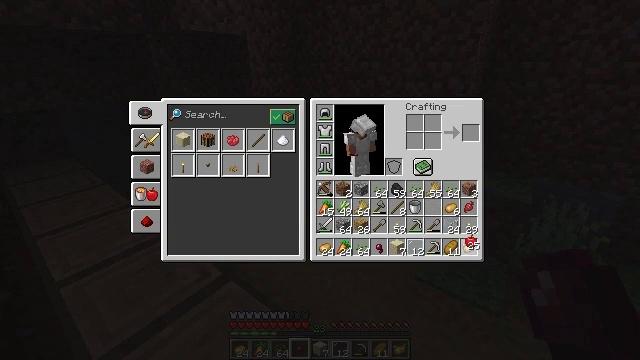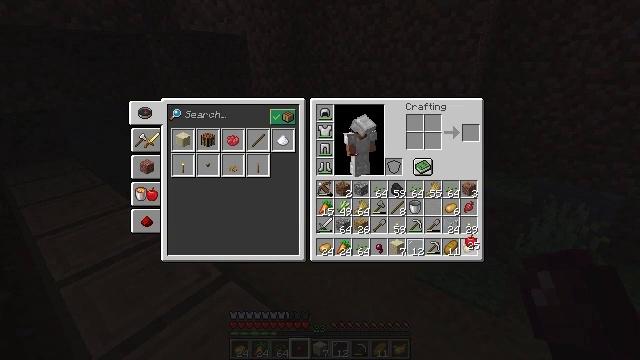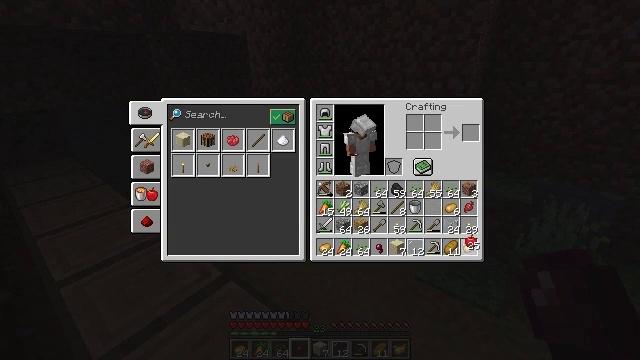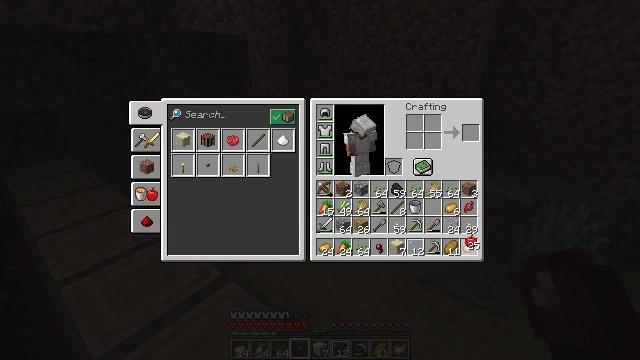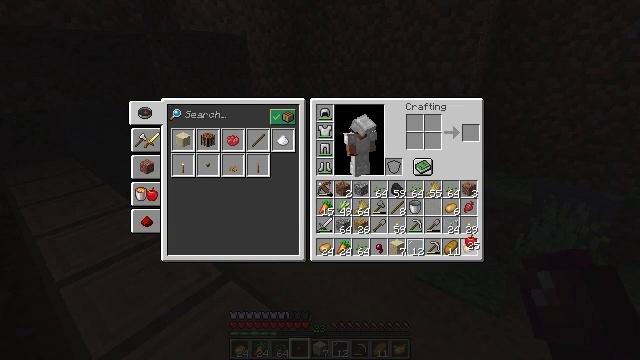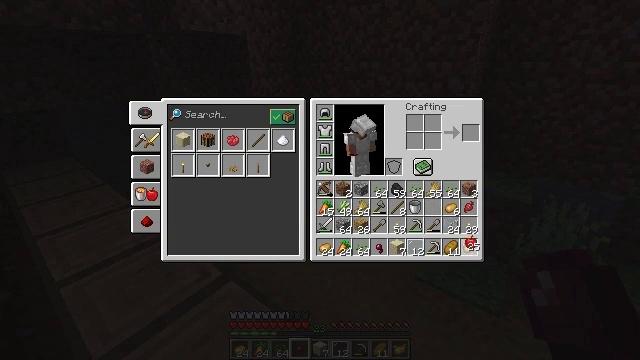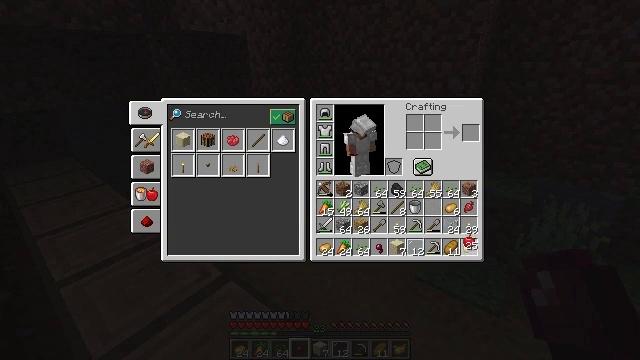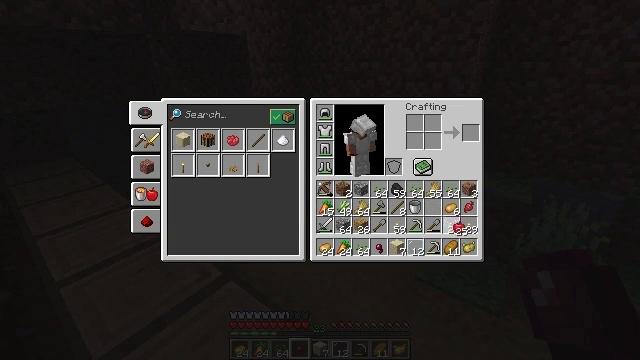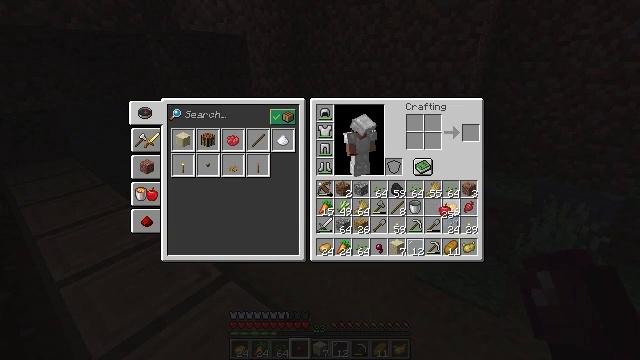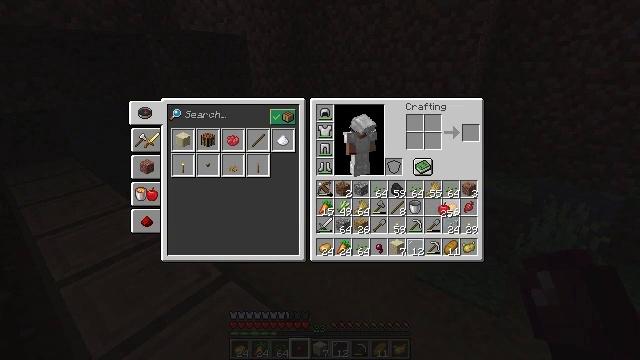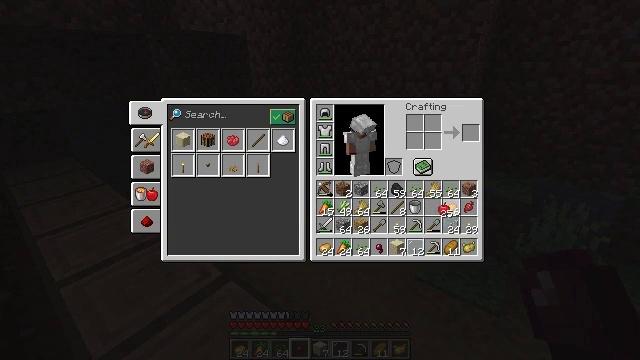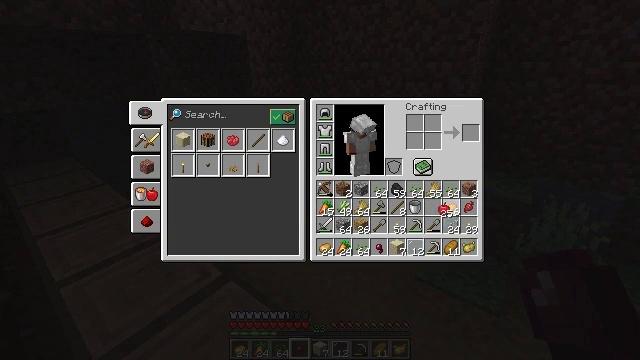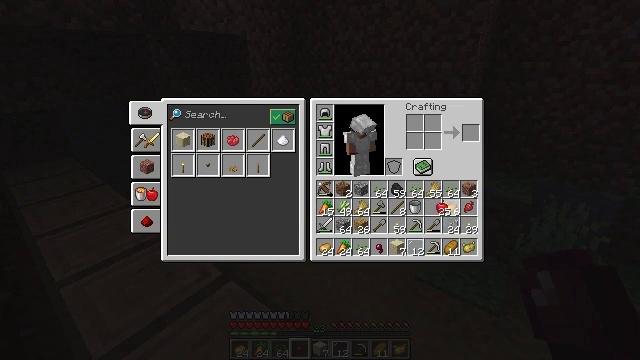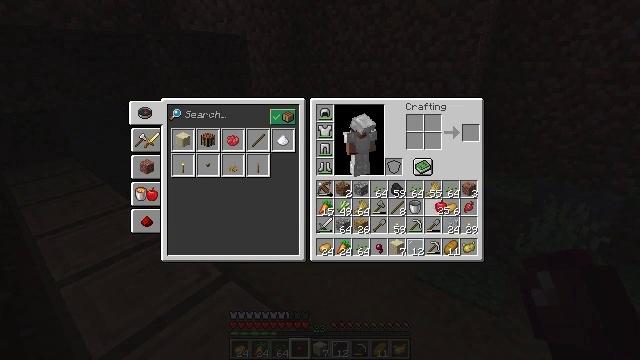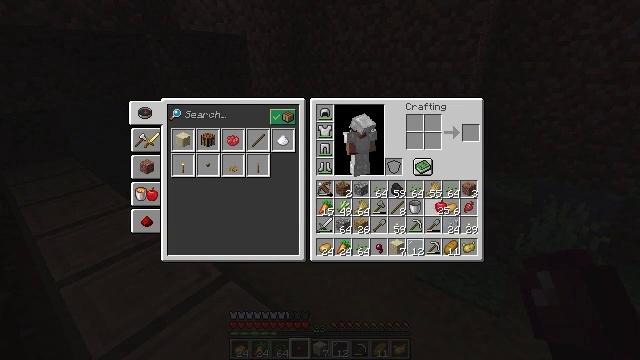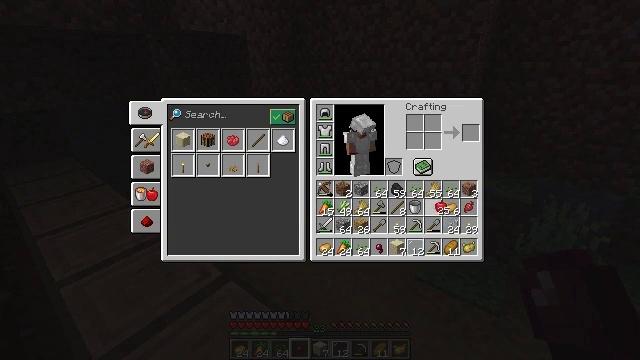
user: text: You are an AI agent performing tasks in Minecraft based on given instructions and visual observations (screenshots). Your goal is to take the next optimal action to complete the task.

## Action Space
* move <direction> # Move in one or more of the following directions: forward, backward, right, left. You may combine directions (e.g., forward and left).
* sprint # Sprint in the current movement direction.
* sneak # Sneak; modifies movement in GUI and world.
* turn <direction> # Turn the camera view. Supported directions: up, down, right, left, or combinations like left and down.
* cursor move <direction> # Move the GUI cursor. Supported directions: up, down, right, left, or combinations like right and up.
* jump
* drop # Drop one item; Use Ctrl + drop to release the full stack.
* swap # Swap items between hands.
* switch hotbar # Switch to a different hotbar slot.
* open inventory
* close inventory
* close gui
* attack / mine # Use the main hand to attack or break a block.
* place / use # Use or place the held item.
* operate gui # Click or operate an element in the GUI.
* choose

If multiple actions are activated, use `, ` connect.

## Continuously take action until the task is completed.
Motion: motion action
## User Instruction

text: Remove a poisonous potato from the inventory.
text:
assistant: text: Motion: no_op
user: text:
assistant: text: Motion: no_op
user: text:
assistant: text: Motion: no_op
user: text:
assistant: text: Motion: no_op
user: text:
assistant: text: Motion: no_op
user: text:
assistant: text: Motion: no_op
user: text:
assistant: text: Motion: cursor move left and up
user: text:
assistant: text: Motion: cursor move left and up
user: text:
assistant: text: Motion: no_op
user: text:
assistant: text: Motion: no_op
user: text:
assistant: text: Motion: no_op
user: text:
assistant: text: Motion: no_op
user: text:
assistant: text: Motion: no_op
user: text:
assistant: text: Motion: no_op
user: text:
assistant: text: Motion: no_op
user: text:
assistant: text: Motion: operate gui
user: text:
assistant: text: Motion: operate gui
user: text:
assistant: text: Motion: operate gui
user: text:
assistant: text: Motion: no_op
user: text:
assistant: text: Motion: no_op
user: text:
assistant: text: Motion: no_op
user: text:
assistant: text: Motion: no_op
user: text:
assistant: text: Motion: no_op
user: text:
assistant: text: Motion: no_op
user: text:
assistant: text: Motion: close gui
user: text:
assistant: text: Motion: no_op
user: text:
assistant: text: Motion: no_op
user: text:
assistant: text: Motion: no_op
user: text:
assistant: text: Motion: no_op
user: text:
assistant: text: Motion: no_op